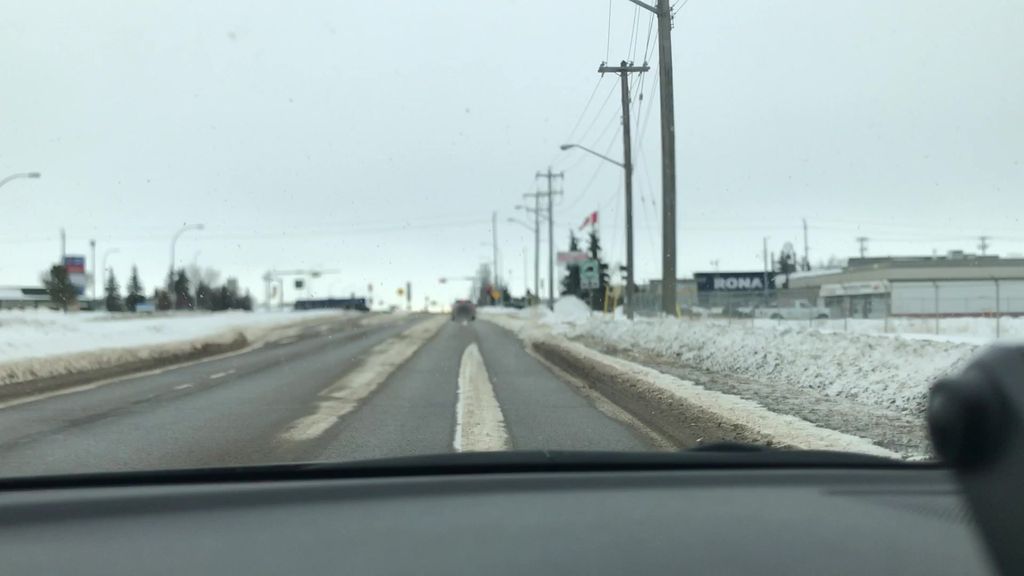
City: edmonton